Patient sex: M
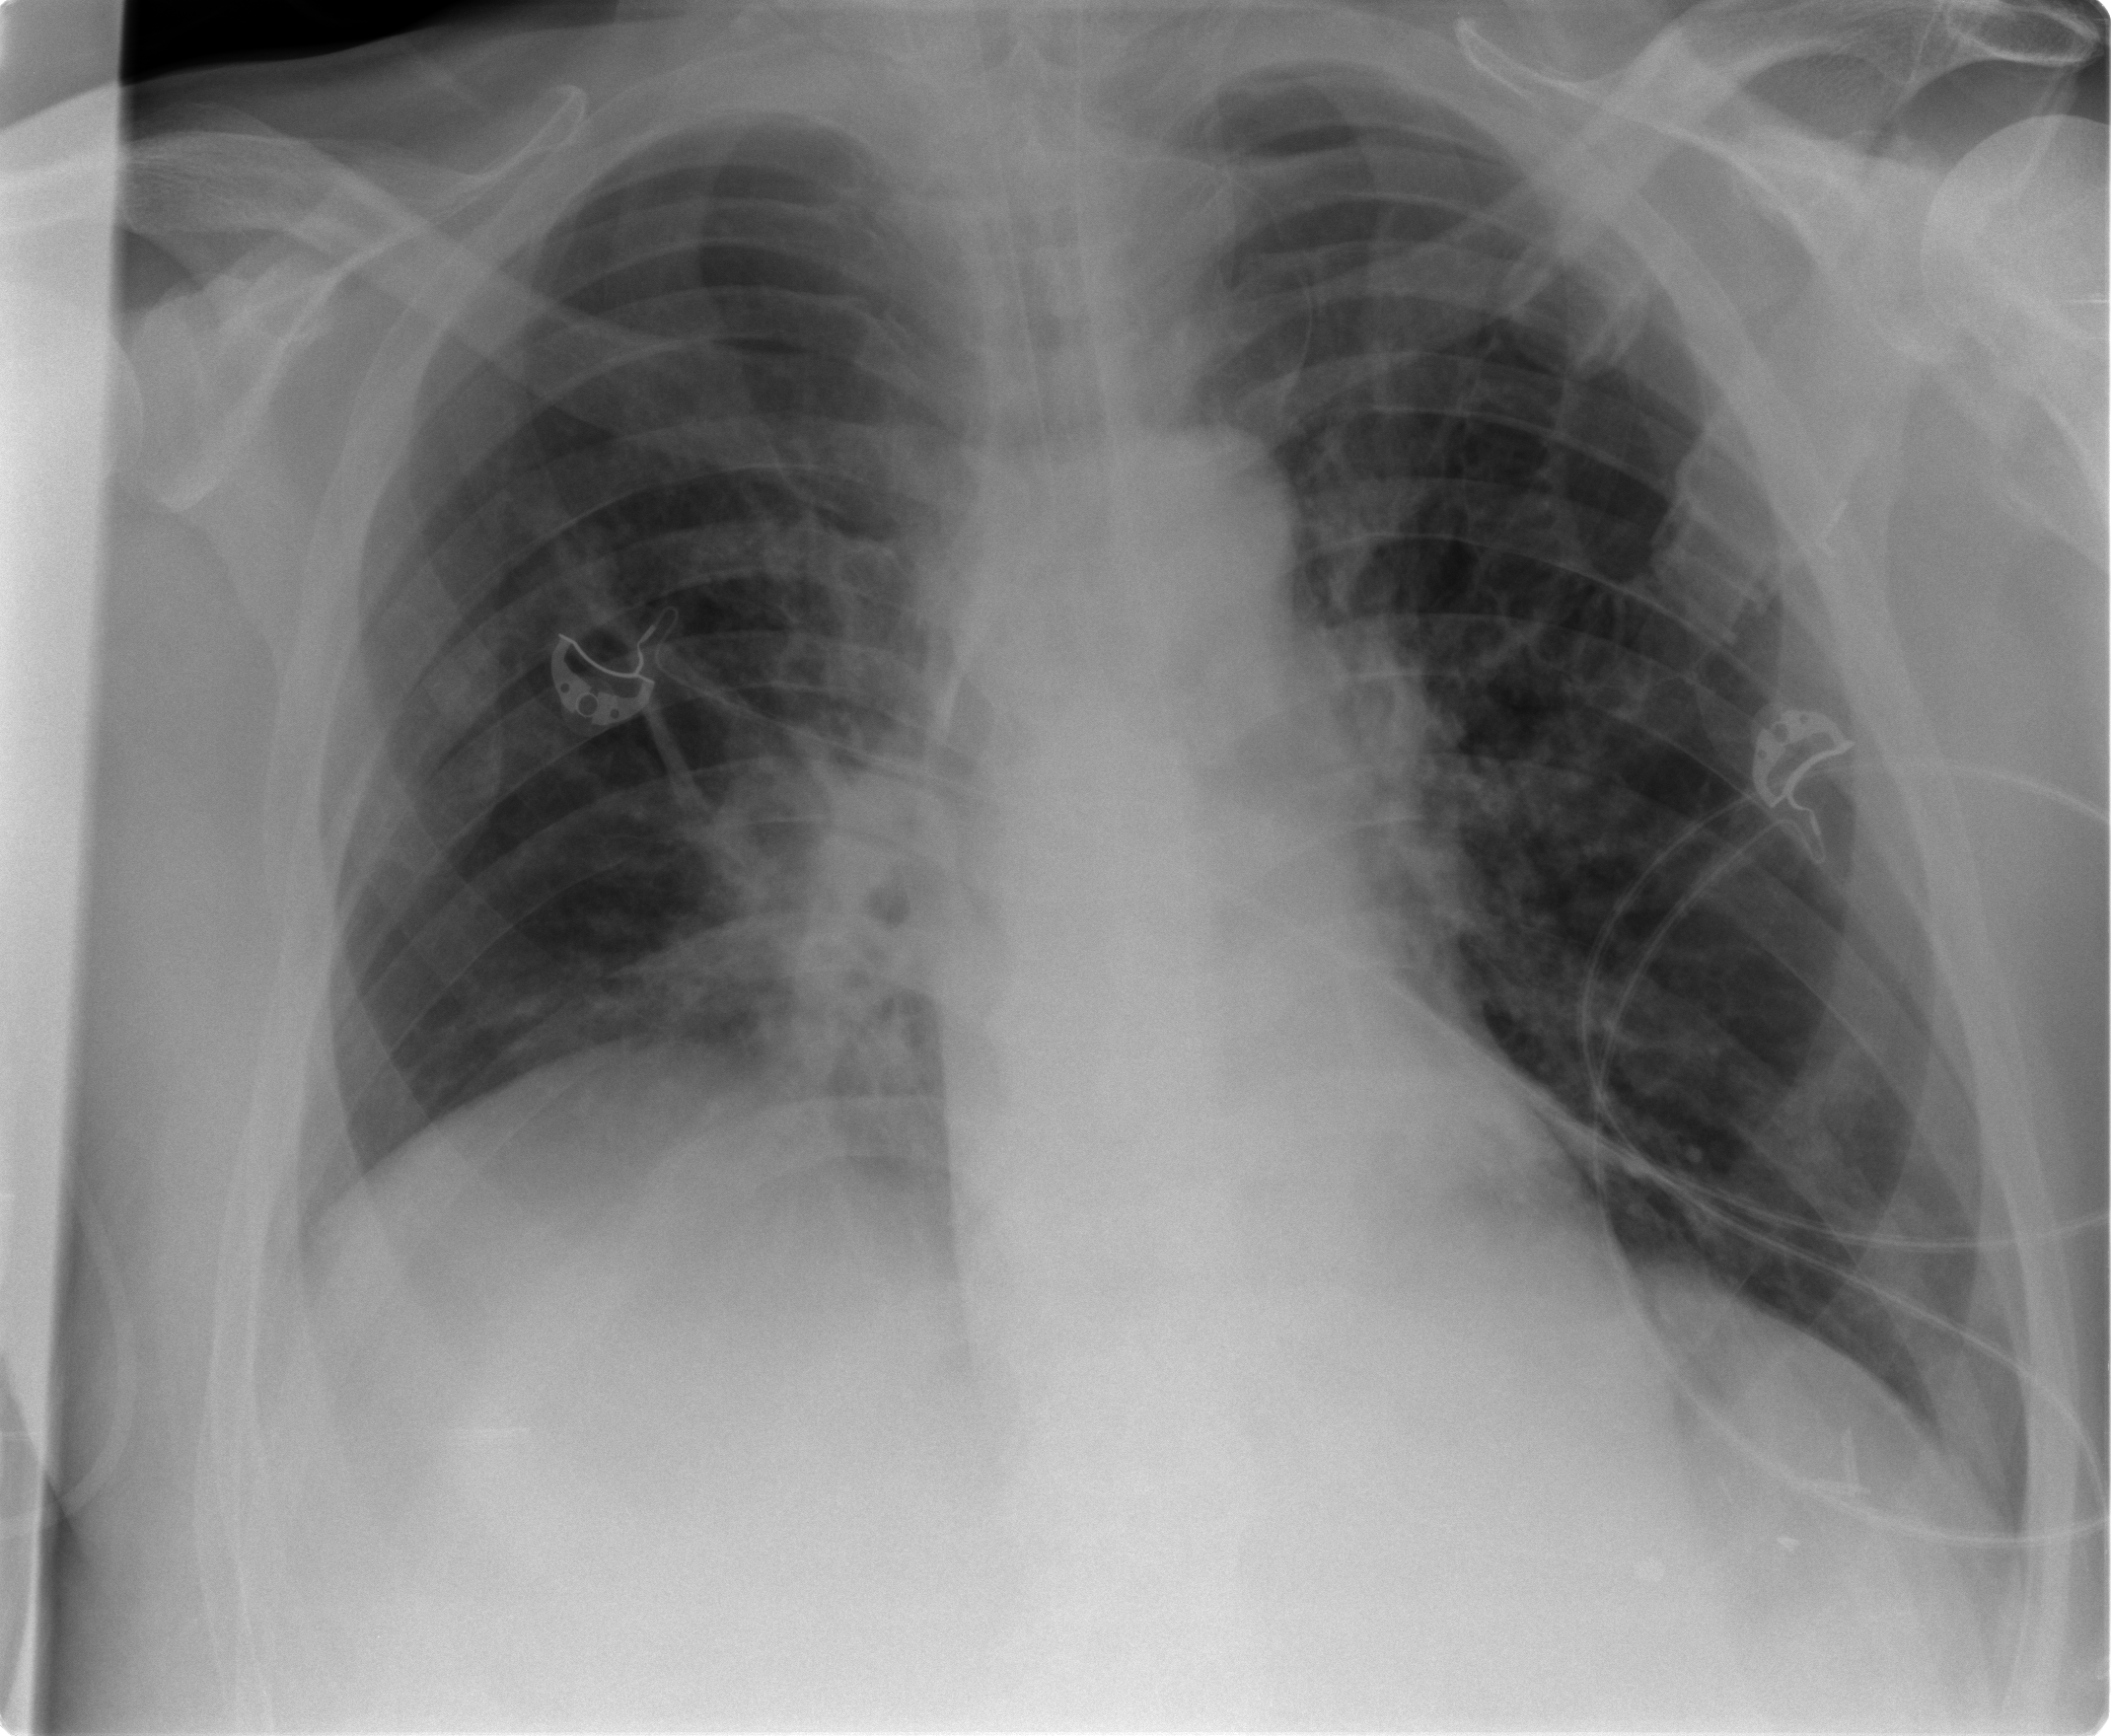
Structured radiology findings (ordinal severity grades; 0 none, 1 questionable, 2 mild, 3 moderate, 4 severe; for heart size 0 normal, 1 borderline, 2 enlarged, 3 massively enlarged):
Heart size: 0
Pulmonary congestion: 2
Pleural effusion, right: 2
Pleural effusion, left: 0
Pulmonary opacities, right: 1
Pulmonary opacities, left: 1
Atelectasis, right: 2
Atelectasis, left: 2